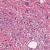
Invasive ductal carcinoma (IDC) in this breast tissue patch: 1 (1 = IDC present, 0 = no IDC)